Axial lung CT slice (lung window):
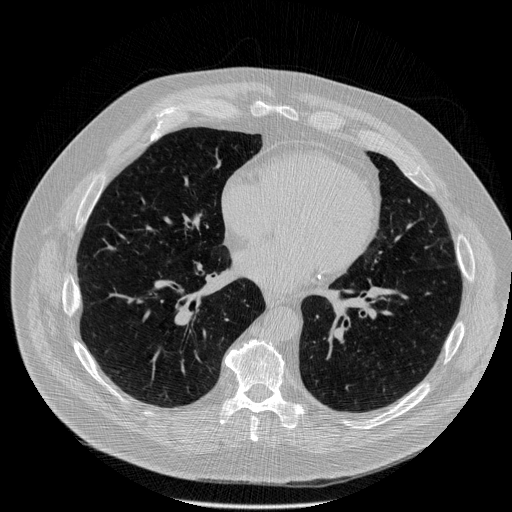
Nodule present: no